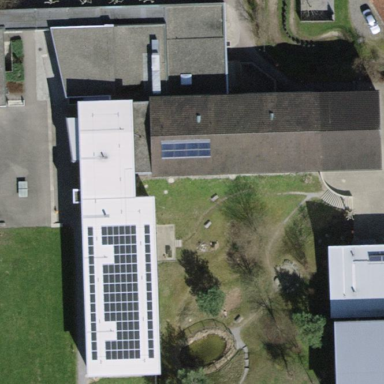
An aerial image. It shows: College building.